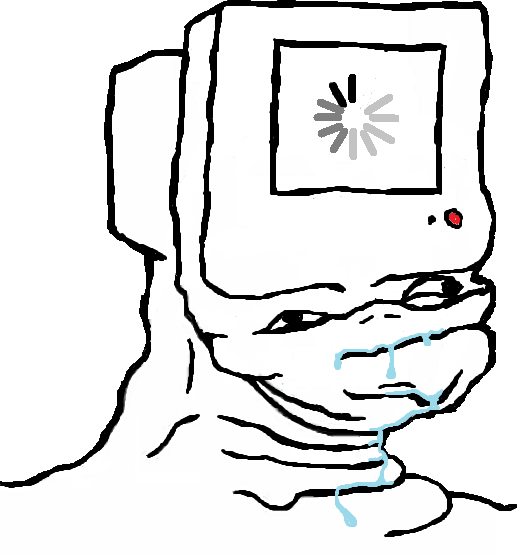
Label: 5_Brainlet